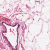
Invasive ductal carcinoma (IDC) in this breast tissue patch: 0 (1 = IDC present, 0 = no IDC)